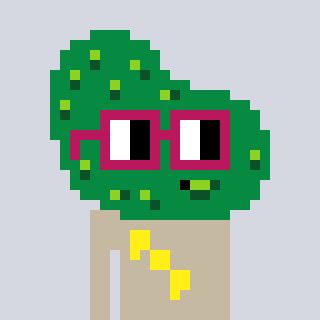
a pixel art character with square dark red glasses, a pickle-shaped head and a bege-colored body on a cool background